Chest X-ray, PA view. Patient: 50 years old, sex F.
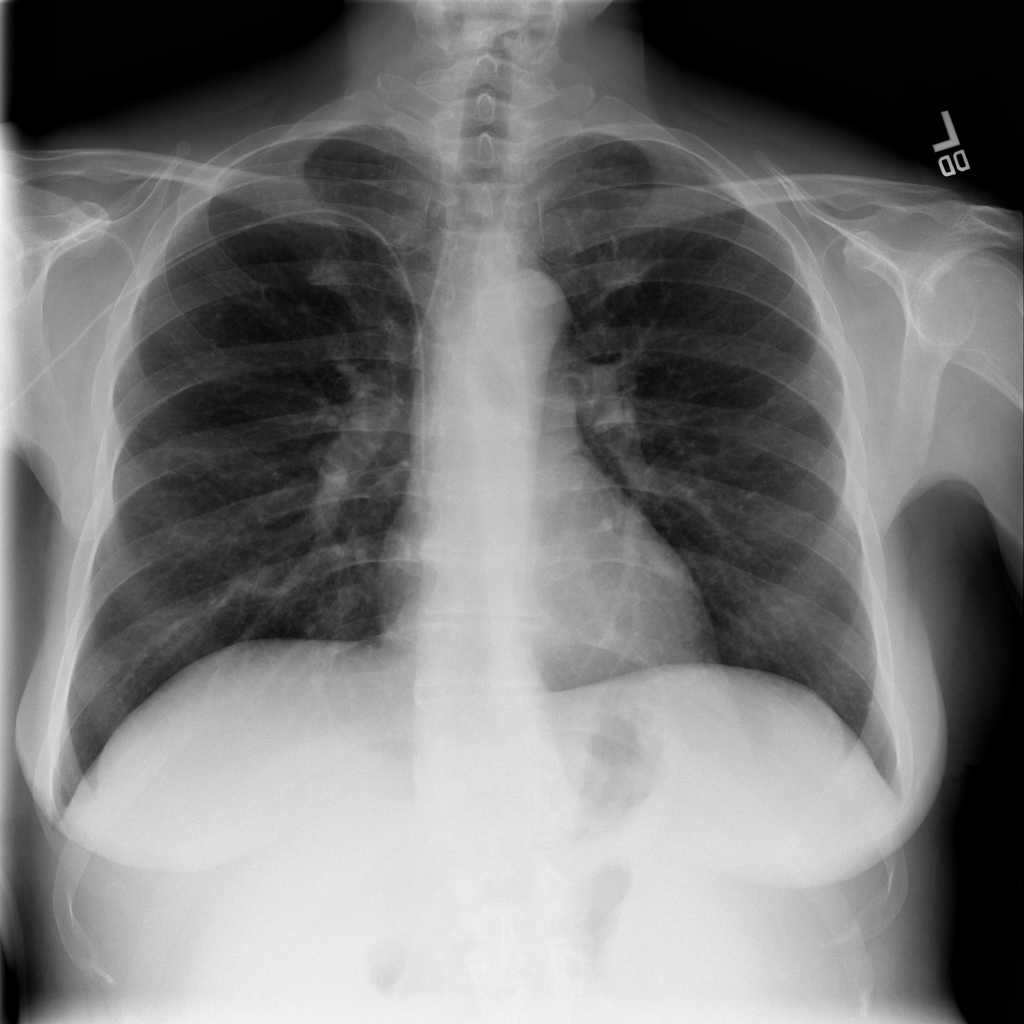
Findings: No Finding